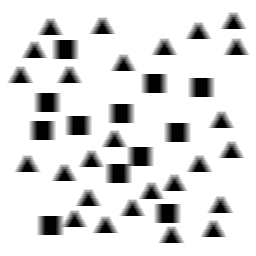
Squares: 12
Triangles: 26
Stars: 0
Total shapes: 38